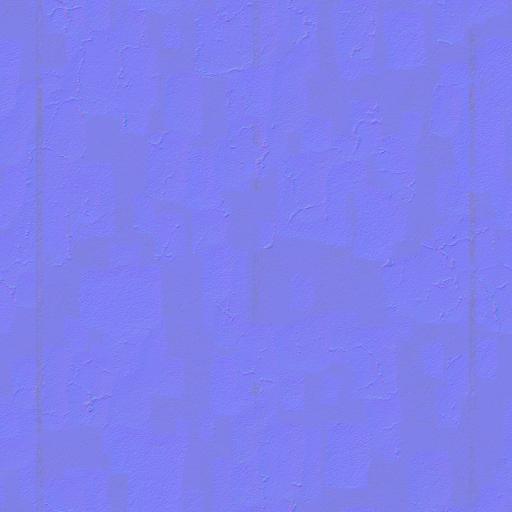
asphalt patches road street